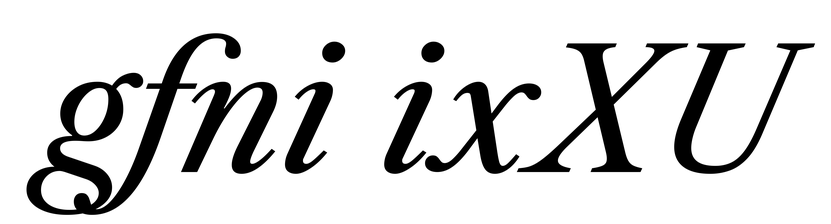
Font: LibreCaslonText-Italic_Italic